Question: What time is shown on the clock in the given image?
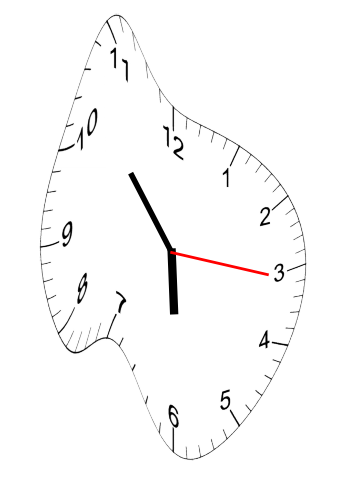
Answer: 05:53:16